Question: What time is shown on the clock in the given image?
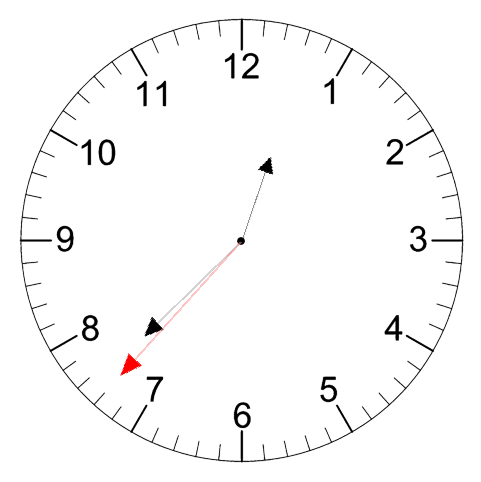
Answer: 12:37:37